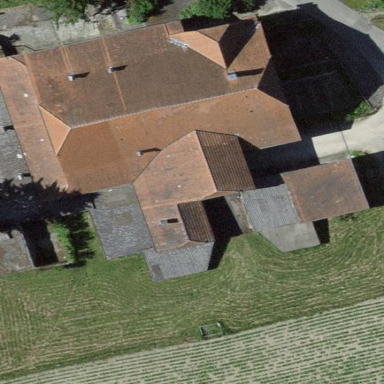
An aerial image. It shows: Farm building.